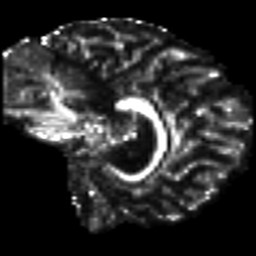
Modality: FA
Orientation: sagittal
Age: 36
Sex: female
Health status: ill
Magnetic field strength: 3 T
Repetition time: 8.4 s
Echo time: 0.0926 s